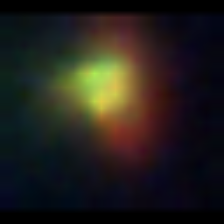
Taxon: NanoPlankton
Group: Other